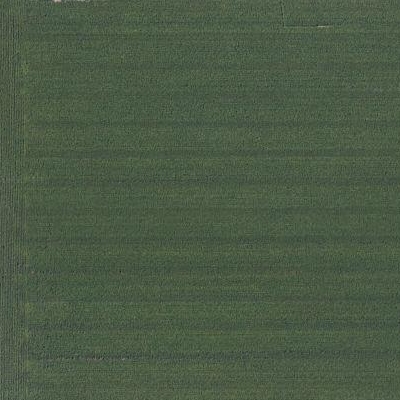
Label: bField